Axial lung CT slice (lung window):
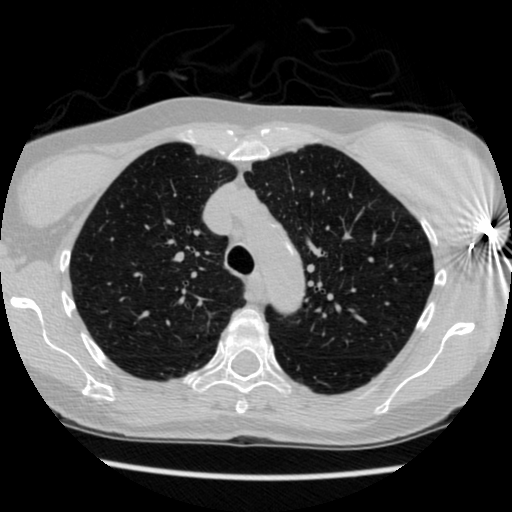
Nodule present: no